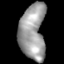
Tissue: skin
Cell type: Endothelial cells
Senescence score: 0.8631
Nuclear area (px): 1405
Mean DAPI intensity: 156.952